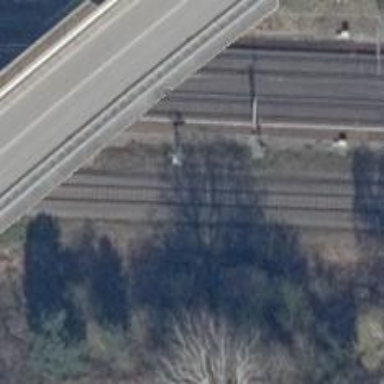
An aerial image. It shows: Railway signal.